Interaction volume radius: 10 \u00c5
Interaction volume height: 15 \u00c5
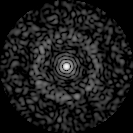
Disorder parameter: 0.8177